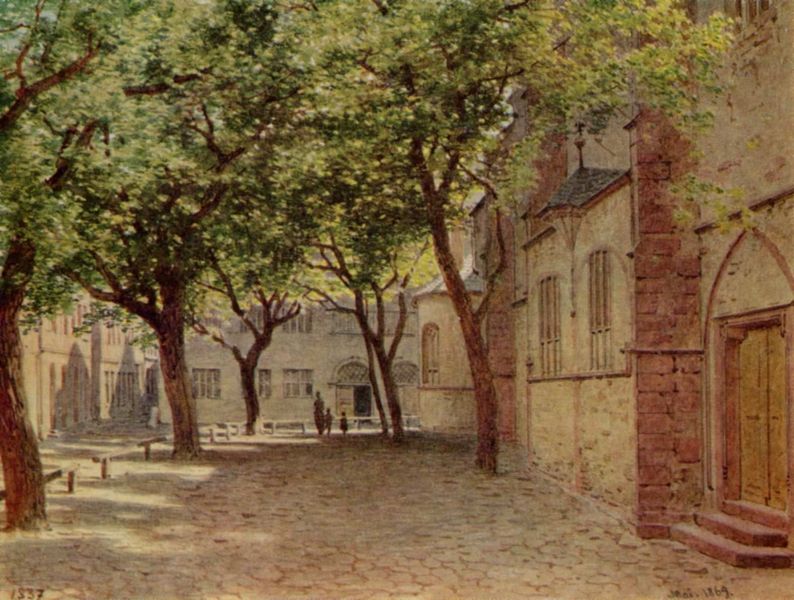
Titel: Frankfurt am Main, Leonhardskirche, nördliche Langhauswand
Künstler: Carl Theodor Reiffenstein
Standort: Frankfurt (am Main)
Institution: Historisches Museum
Schlagwörter: baum, blätter, gemälde, laub, schatten, bäume, grün, impressionismus, landschaft, menschen, stadt, äste, braun, fenster, frankreich, frau, grau, hell, holz, licht, strasse, tür, dach, gebäude, haus, park, weg, zaun, beige, leute, alt, stein, steine, holland, signatur, baumstamm, häuser, natur, pfähle, stamm, einsam, gitter, kirche, sonne, drei, familie, mutter, personen, genre, kinder, turm, ruhig, sommer, ruhe, bogen, fassaden, gasse, ort, pflaster, hellbraun, leer, verlassen, dorf, giebel, mauer, allee, farbe, tag, backstein, hof, spazieren, platz, bank, rundbogen, stämme, treppe, treppen, arch, arches, balcony, church, people, red, steps, window, bench, black, gray, green, old, painting, wall, windows, woman, yellow, pink, brown, stufen, jahreszahl, baumkronen, tor, ortschaft, eingang, erker, offen, dom, spaziergang, mauerwerk, pflasterstein, pflastersteine, bürger, münster, sonnig, bänke, sonntag, gemäuer, portal, wood, pforte, sandstein, stone, tree, apsis, laubbäume, building, house, orange, distance, houses, street, summer, sun, trees, village, frei, child, schattig, spaziergänger, light, peaceful, garden, color, impressionism, shadow, mother, gree, plaster, step, eine, children, door, fence, sunlight, fesnter, outside, backsteine, city, human, lights, holztür, leaves, friedlich, abgrenzung, family, arc, doors, courtyard, brick, walk, kirchenfenster, ground, innenstadt, school, altstadt, bewohner, branches, calm, kirchgänger, outdoors, shade, baumallee, kids, humans, kirchentür, tan, pfalster, ausgestorben, canopy, parkbänke, pflasterweg, trunks, benches, walkway, plaza, cobblestone, kirchtür, laubdach, gassee, poral, seintenportal, urarchitekt, wegpfosten, 19th century, 1537, villag, paved, yard, bark, parent, cobble, cobbles, kloster, rood, old building, stone wall, ünster, 1837, old buildings, sun shine, soothing, cobble stones, pepople, 1837 scene, backyrd, childres